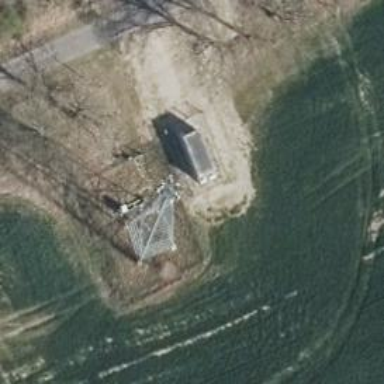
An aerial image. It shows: Communication tower.